Field crop: maize
Growth stage: 2
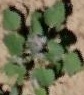
Species: chenopodium